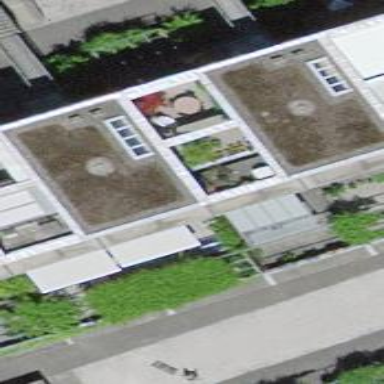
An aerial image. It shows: Building with apartments and flat roof.